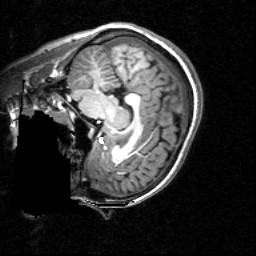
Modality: T1w
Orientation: sagittal
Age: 29
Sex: female